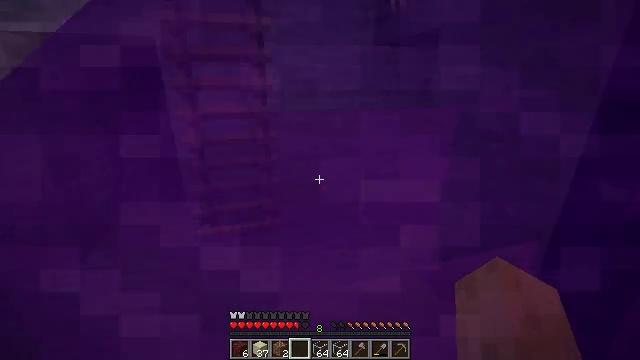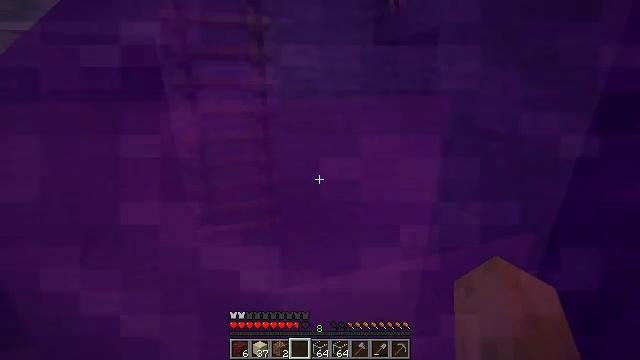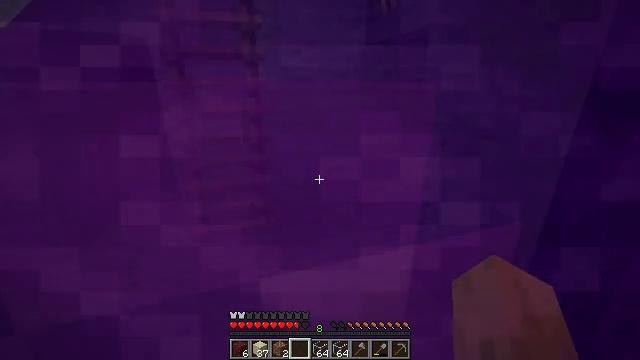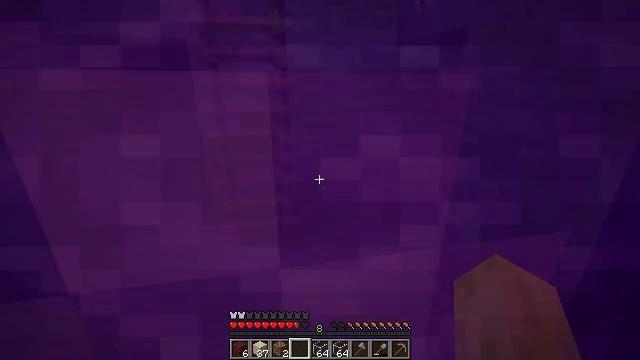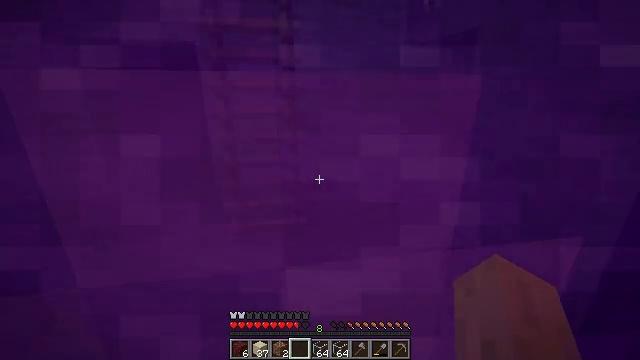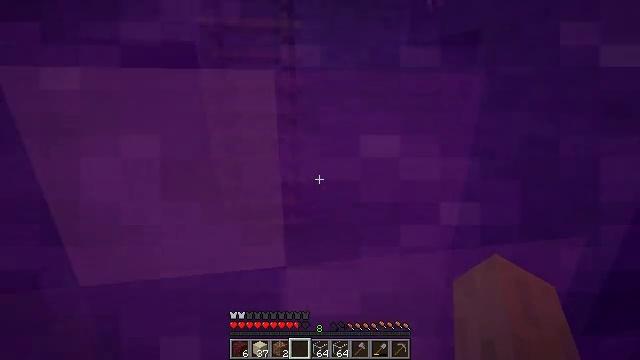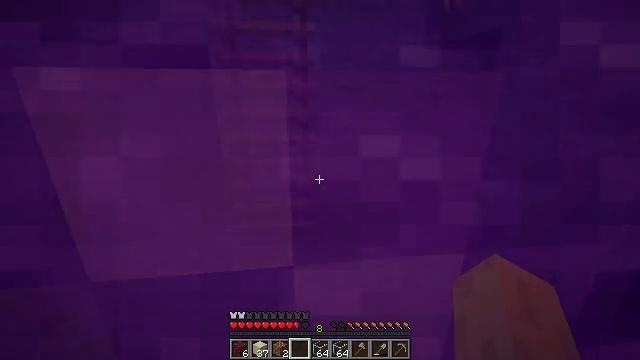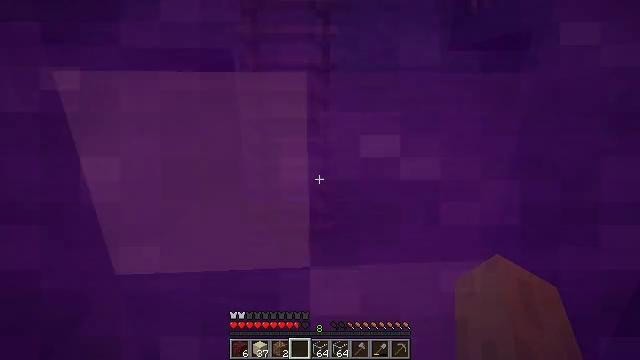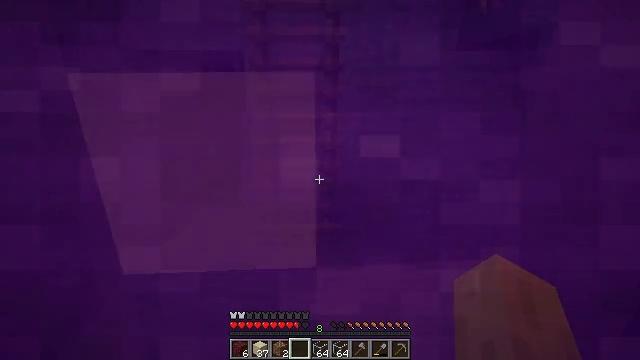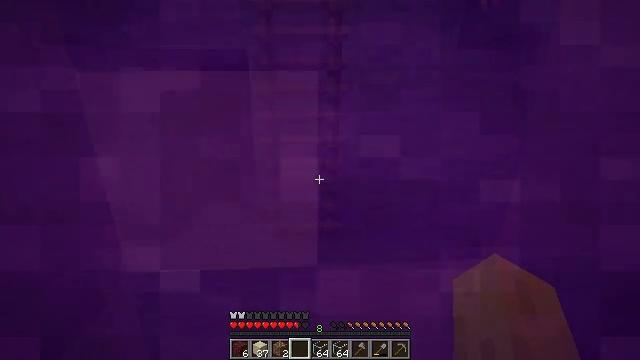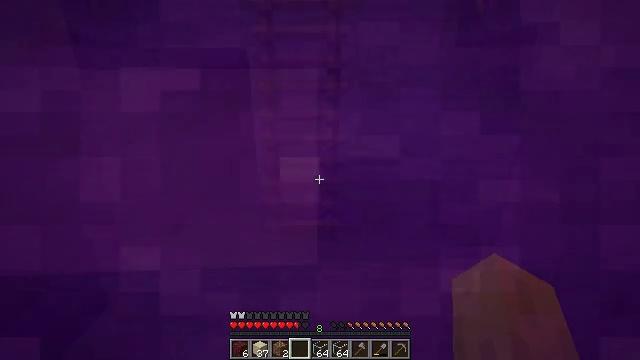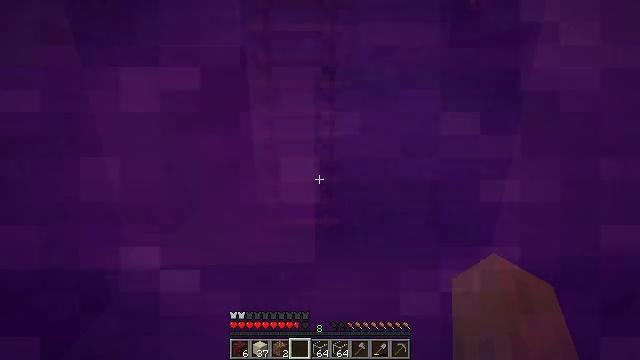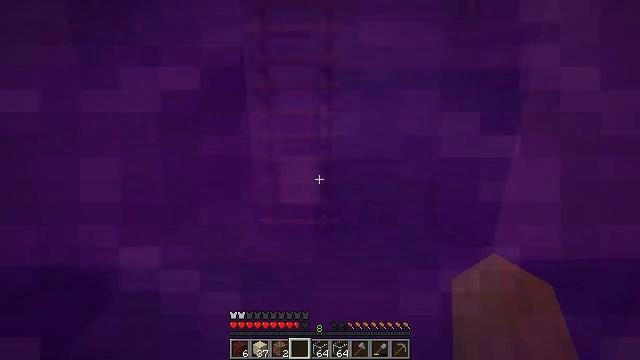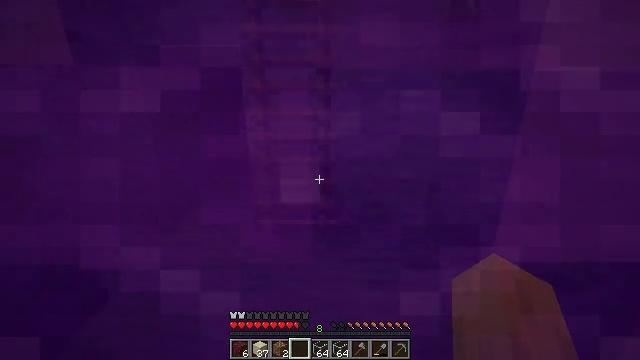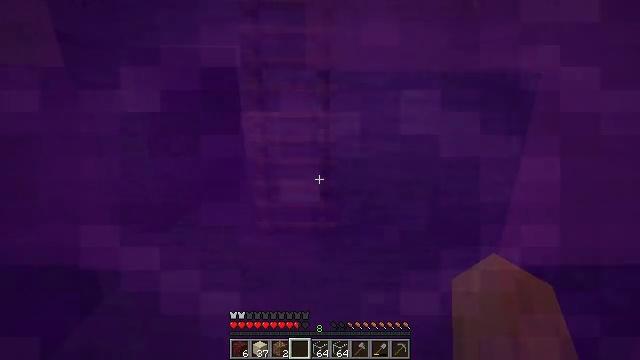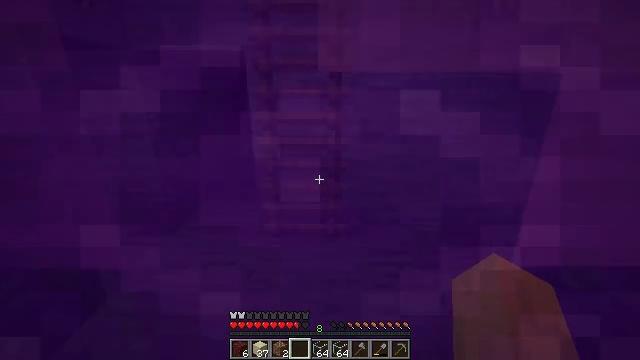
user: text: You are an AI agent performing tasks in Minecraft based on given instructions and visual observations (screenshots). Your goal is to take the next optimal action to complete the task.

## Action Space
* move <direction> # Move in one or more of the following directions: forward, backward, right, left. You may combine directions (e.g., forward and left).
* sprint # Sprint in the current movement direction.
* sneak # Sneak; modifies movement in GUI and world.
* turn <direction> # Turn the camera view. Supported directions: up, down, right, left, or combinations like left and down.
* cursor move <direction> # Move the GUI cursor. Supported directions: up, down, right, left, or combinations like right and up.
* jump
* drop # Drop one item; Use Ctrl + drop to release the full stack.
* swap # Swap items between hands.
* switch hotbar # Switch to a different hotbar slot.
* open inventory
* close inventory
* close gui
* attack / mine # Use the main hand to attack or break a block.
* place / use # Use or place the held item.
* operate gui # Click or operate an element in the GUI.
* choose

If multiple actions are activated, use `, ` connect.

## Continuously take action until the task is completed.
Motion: motion action
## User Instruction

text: Mine the hopper to collect it.
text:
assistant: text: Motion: no_op
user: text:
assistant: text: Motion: turn right
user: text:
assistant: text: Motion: turn left
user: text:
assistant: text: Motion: turn left
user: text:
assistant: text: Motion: no_op
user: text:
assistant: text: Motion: turn left
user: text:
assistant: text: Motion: turn left
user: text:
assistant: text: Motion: turn left
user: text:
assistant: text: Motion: no_op
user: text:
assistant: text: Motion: no_op
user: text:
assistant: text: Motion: no_op
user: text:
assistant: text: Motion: no_op
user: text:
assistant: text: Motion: no_op
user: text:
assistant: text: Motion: no_op
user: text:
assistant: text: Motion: turn left
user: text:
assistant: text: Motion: turn left
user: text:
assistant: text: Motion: turn left
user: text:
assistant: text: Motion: turn left
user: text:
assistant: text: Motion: no_op
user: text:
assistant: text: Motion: no_op
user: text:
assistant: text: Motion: no_op
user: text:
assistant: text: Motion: no_op
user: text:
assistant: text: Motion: no_op
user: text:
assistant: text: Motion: no_op
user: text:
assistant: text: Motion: no_op
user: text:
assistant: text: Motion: no_op
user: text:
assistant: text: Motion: no_op
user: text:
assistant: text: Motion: no_op
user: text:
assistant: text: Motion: no_op
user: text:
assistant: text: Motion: no_op